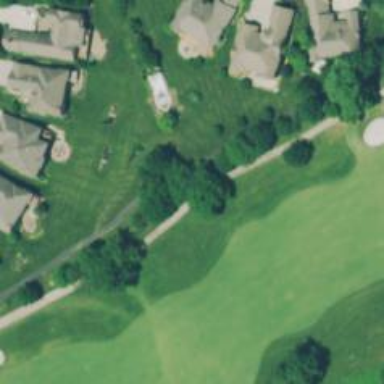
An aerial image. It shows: Path used for both walking and golf.